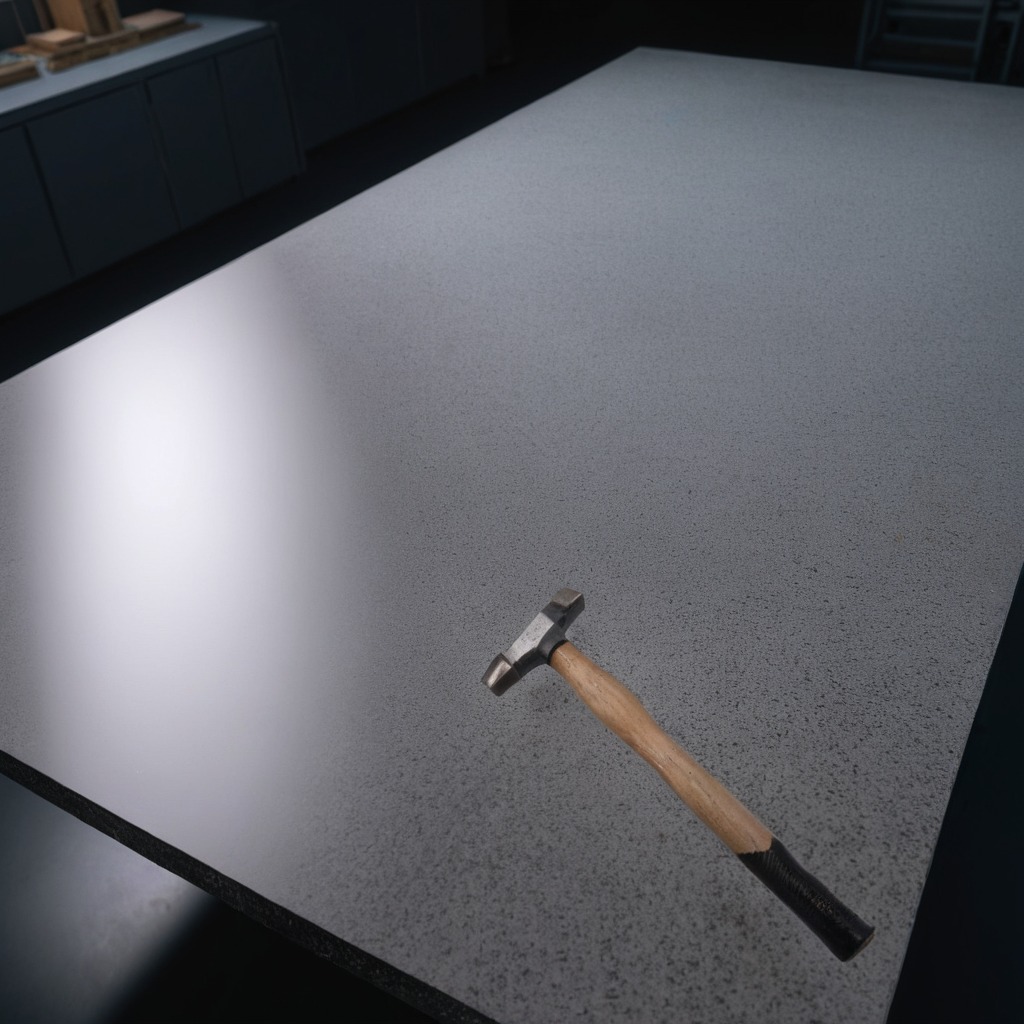
A hammer is lying on the clean granite table inside a workshop at night dim ambient light soft shadows worn but